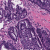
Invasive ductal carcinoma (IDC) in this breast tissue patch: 1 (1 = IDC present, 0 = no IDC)